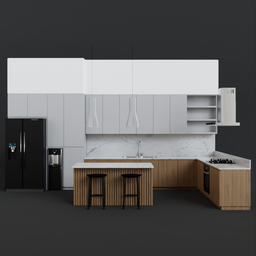
Label: furniture